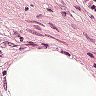
Metastatic tissue present: no